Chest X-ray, AP view. Patient: 19 years old, sex M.
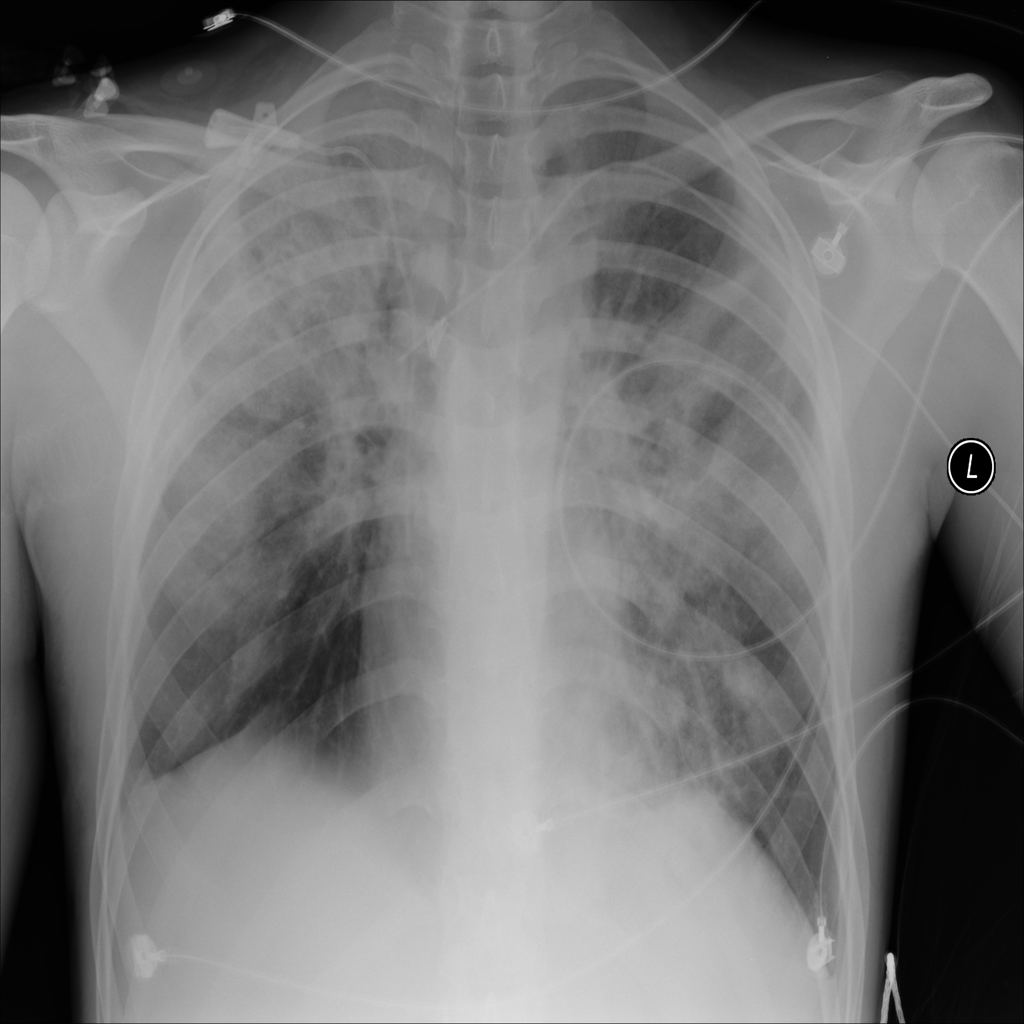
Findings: Infiltration